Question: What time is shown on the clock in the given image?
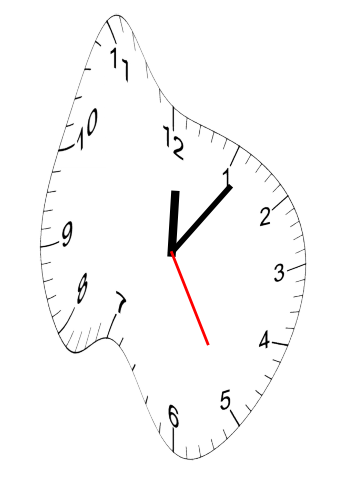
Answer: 12:06:25